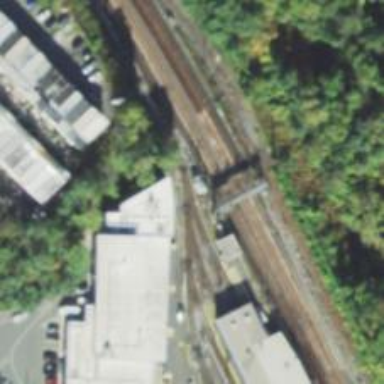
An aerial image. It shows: Yard area with electrified rail tracks.